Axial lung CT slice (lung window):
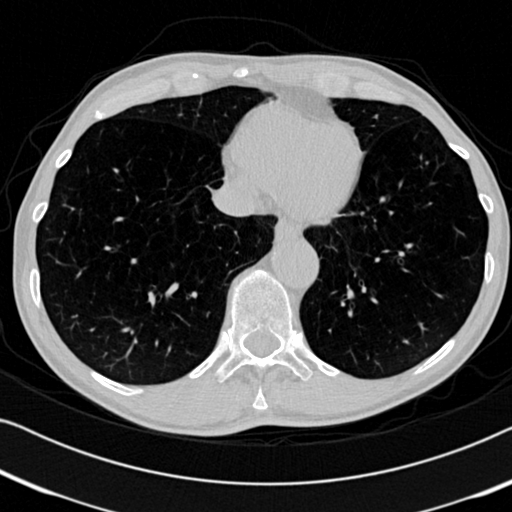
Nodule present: no